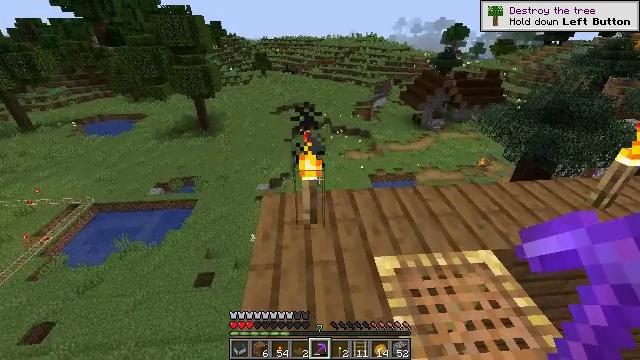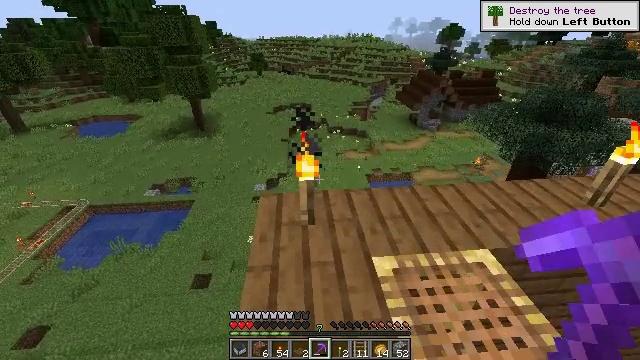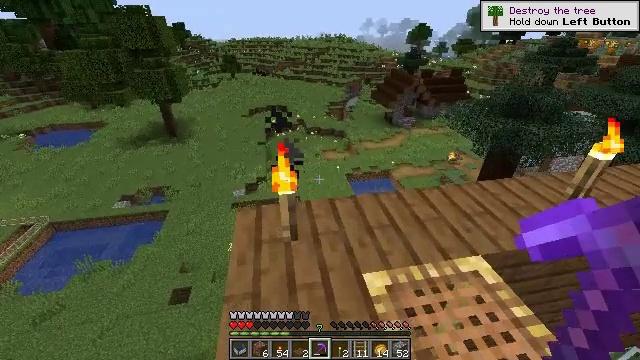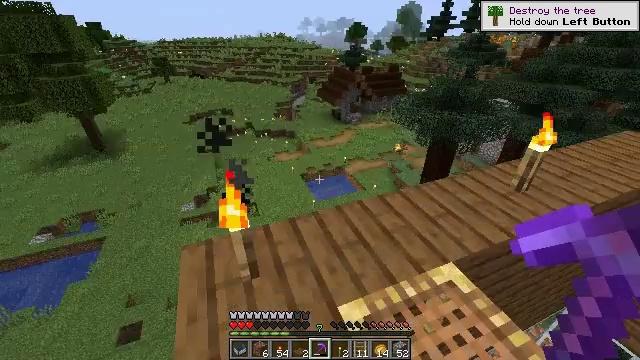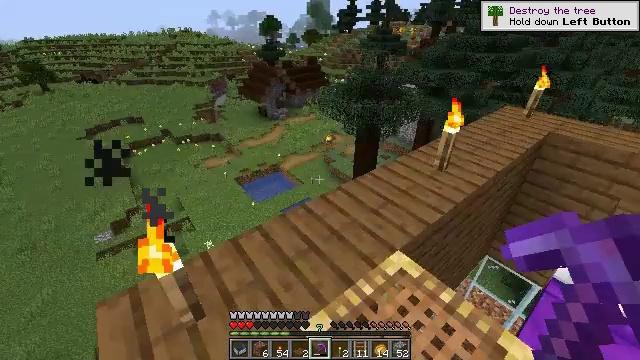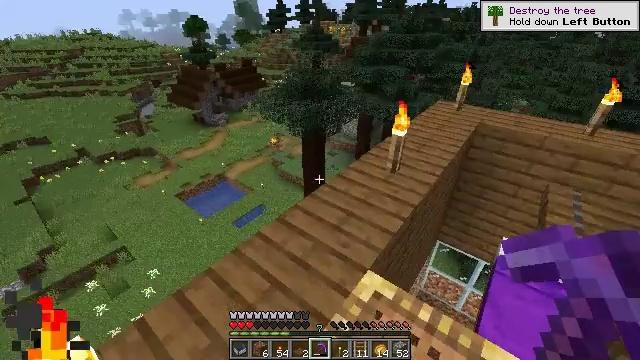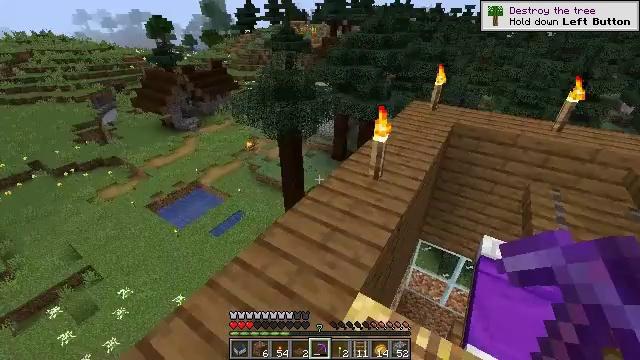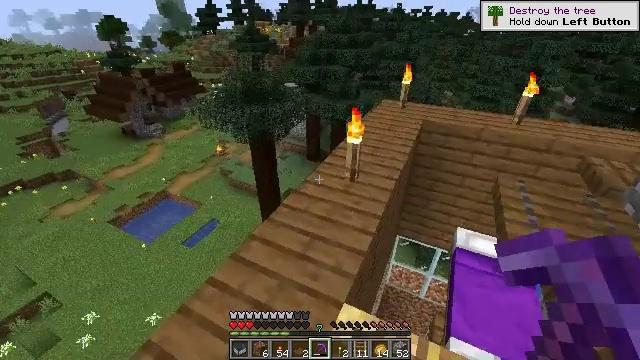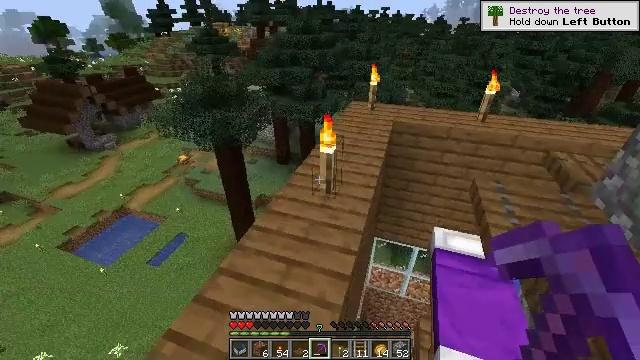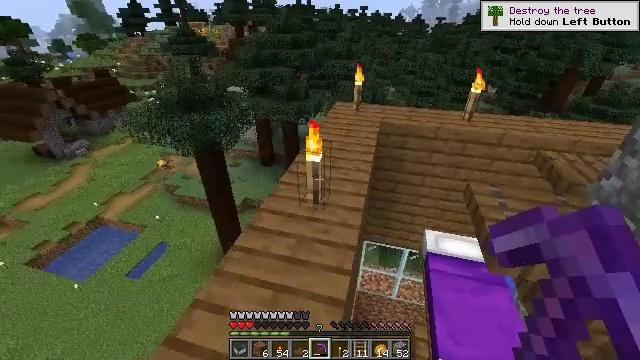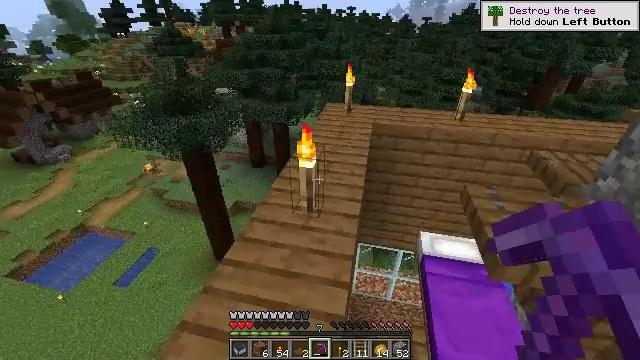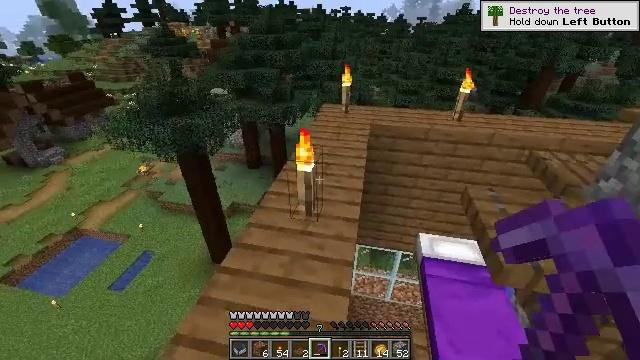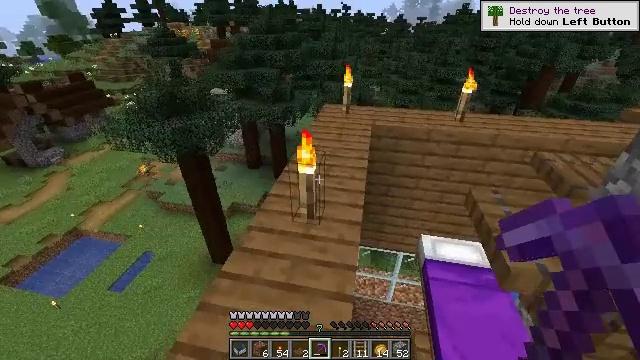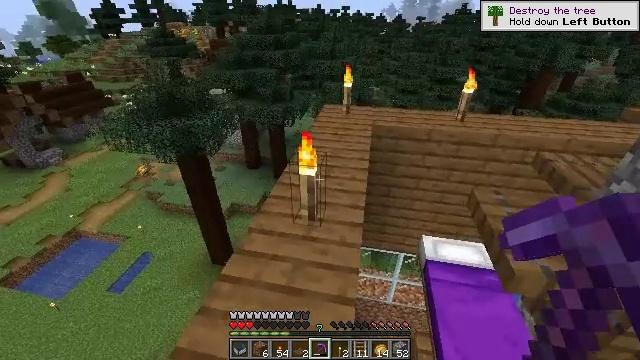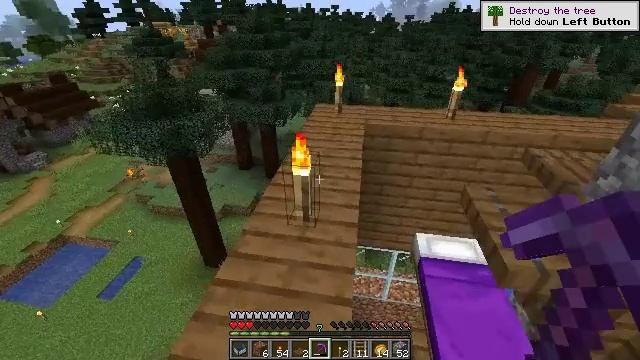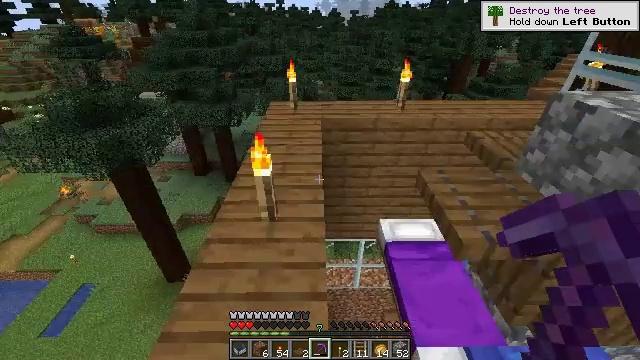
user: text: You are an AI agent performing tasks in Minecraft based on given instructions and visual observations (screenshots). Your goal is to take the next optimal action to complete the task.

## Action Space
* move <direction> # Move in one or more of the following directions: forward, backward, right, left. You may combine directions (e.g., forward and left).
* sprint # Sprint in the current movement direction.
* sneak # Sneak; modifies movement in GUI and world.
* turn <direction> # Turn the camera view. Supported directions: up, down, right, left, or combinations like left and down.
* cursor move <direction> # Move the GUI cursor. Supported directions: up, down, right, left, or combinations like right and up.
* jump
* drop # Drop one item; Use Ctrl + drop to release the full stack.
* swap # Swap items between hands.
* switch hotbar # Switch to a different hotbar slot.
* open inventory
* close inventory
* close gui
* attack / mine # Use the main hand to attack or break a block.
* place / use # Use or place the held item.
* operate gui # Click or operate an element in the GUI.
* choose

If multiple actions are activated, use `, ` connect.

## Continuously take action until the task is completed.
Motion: motion action
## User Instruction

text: Break the torch to collect it.
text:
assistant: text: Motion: move forward
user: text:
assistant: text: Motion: move forward, turn right
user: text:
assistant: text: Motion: move forward, turn right
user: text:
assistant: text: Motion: move forward, turn right and down
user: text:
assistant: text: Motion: move forward, turn right
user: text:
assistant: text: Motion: move forward, turn right
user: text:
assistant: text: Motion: move forward, turn right
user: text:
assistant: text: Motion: move forward, turn right
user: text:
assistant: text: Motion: move forward, turn right
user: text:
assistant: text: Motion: turn right
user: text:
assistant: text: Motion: no_op
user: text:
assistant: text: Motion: no_op
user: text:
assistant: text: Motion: no_op
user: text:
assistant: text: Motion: turn right
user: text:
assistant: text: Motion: turn right
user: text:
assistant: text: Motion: turn right
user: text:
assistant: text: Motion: turn right
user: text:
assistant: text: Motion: turn right
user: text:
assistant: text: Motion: turn right
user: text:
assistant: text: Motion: no_op
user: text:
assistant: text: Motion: no_op
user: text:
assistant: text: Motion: turn left
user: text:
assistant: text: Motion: turn left
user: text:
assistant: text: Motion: no_op
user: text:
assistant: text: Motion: no_op
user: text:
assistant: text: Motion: no_op
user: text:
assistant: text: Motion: move left
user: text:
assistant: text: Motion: move left
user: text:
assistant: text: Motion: move forward and move left
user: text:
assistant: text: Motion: move forward and move left